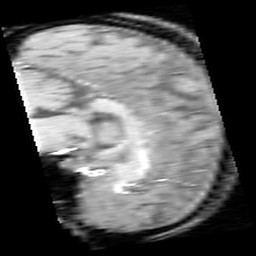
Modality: inplaneT1
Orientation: sagittal
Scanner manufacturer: ge
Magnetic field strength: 3 T
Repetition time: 0.3 s
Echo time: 0.003632 s